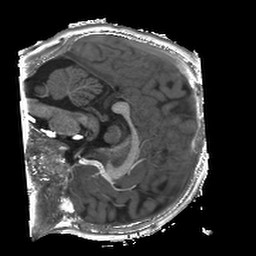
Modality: T1w
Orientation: sagittal
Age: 7
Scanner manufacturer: siemens
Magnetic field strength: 3 T
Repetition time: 2.4 s
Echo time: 0.00224 s